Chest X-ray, AP view. Patient: 57 years old, sex M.
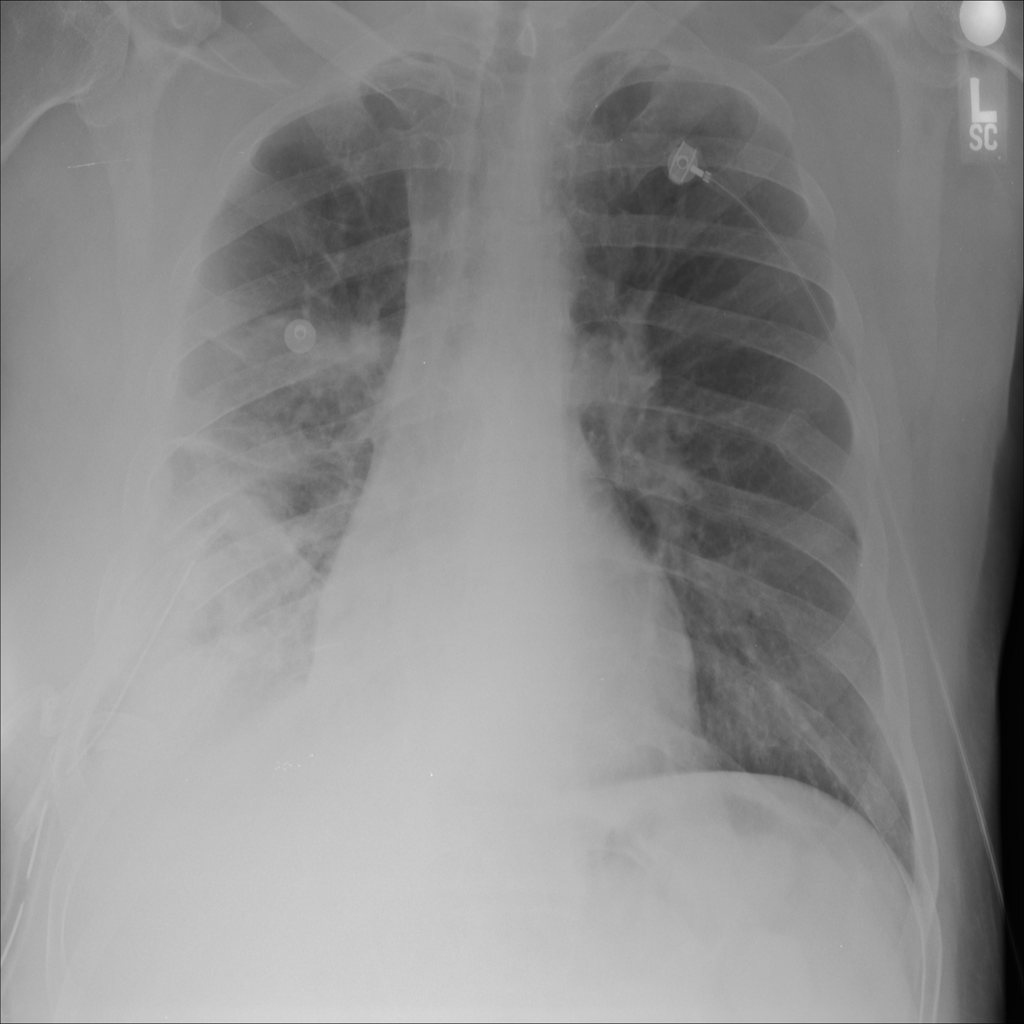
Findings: No Finding